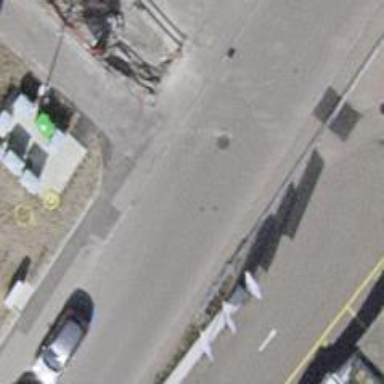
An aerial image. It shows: Bollard.